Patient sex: M
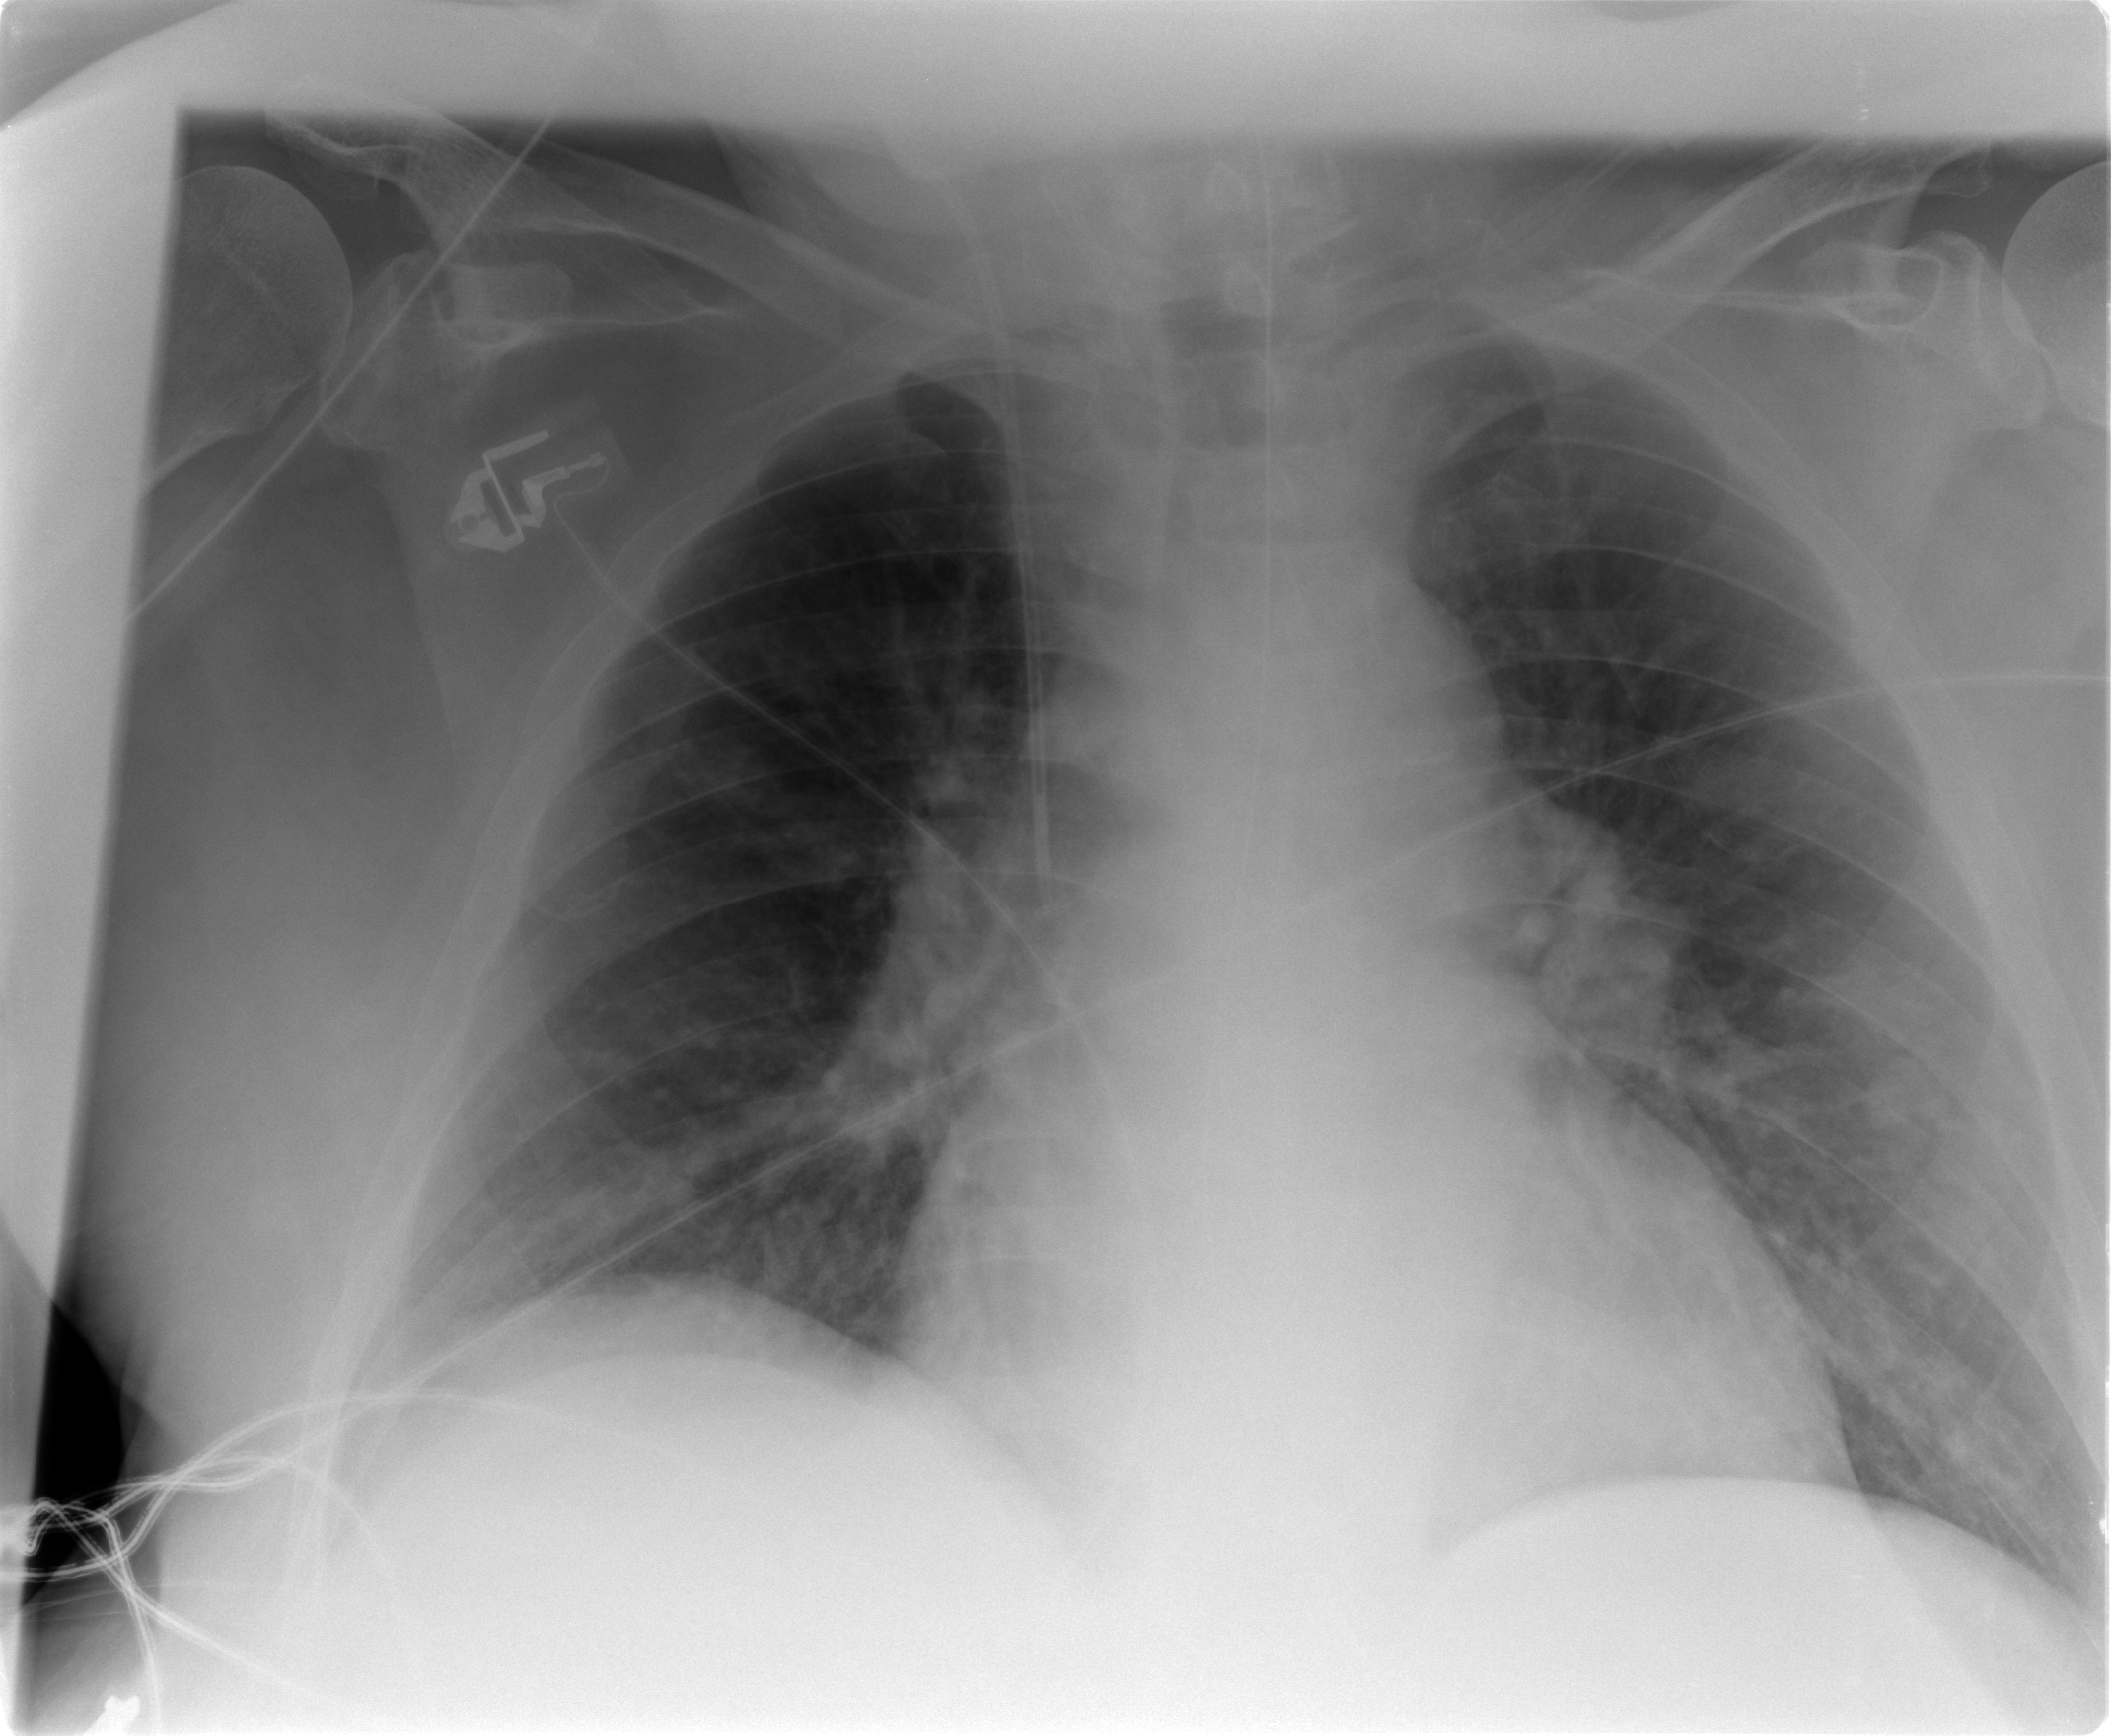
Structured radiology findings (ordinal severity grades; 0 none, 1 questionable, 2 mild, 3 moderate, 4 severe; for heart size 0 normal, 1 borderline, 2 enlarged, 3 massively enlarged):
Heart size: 0
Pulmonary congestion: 2
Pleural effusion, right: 2
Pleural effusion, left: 2
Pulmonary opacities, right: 2
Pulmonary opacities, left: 2
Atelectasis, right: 2
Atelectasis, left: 2